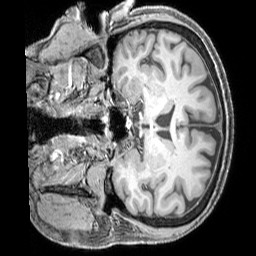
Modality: T1w
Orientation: coronal
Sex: female
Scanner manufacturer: siemens
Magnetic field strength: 3 T
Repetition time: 2.3 s
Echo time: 0.00226 s